Field crop: tomato
Growth stage: 1
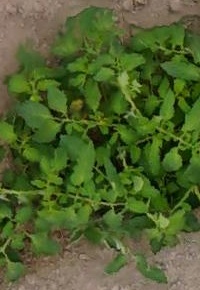
Species: tomato